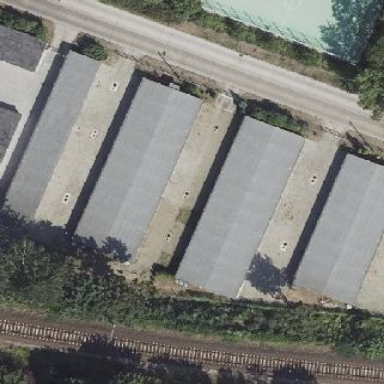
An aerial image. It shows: Group of garages.